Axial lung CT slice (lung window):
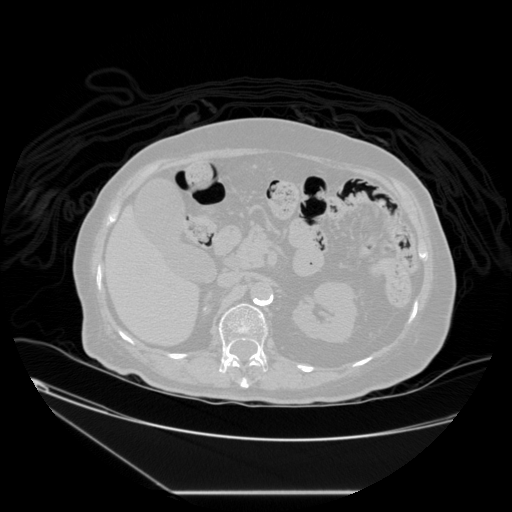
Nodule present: no